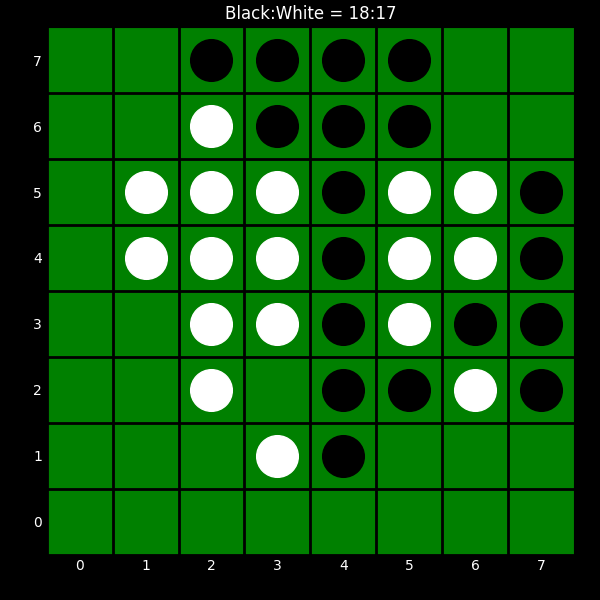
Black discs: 18
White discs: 17